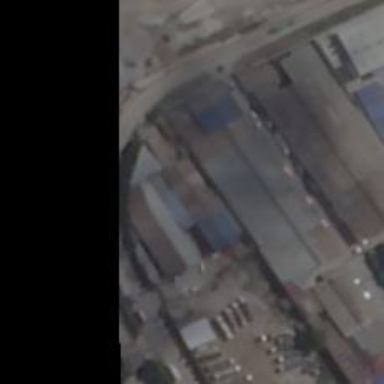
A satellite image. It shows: Industrial area.